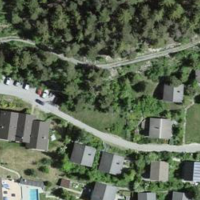
EUNIS habitat code: 24
Species observed at this site:
Papilio machaon
Clinopodium vulgare
Tachymarptis melba
Turdus viscivorus